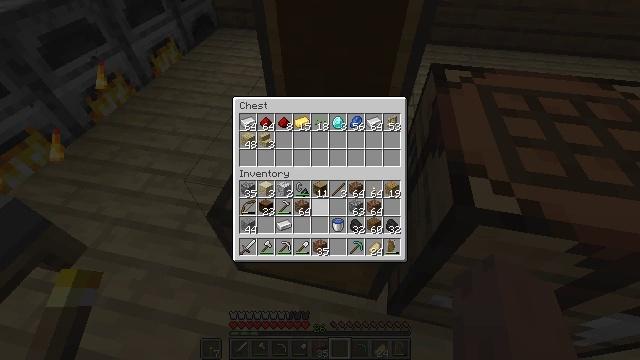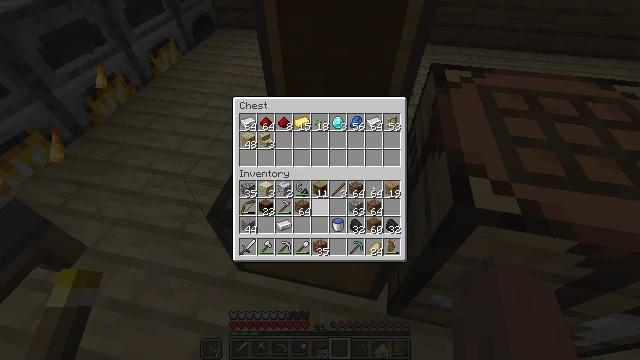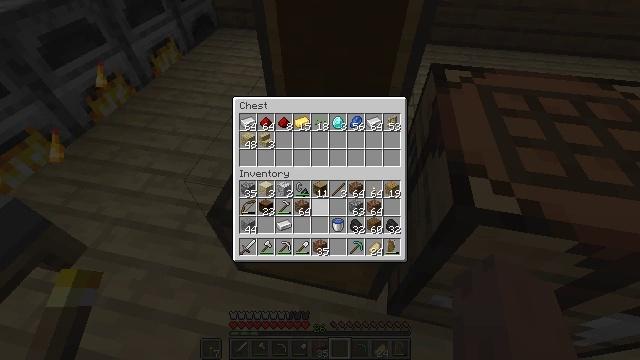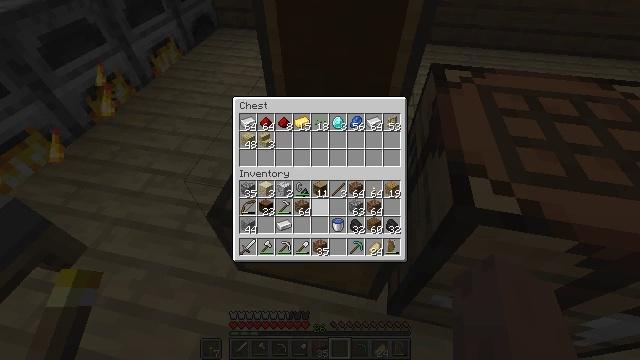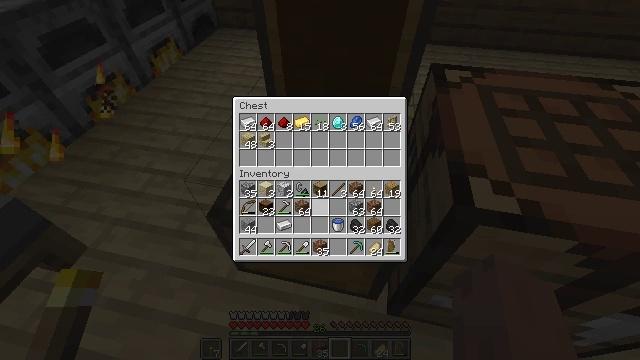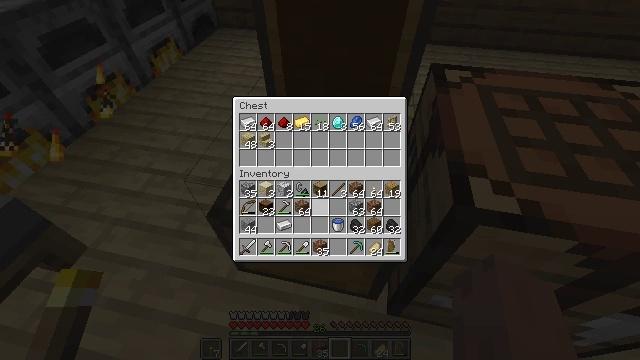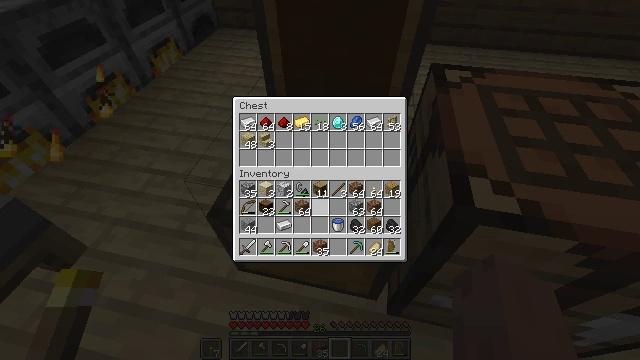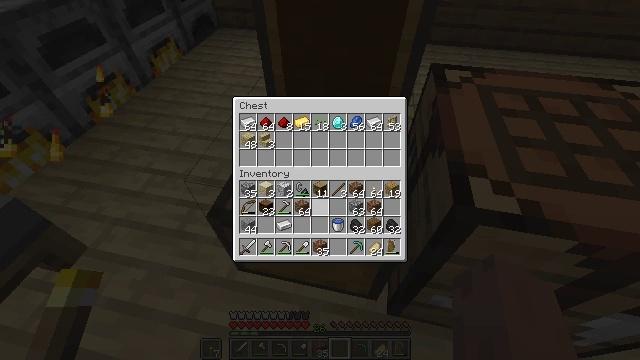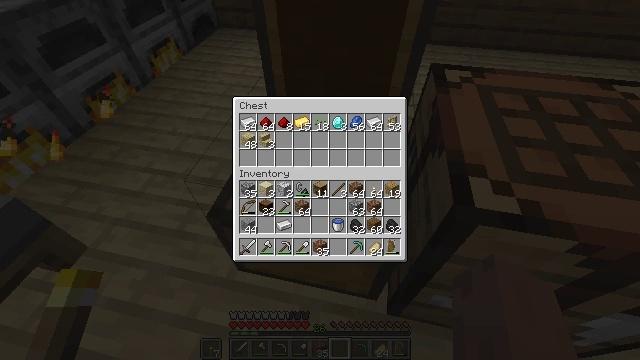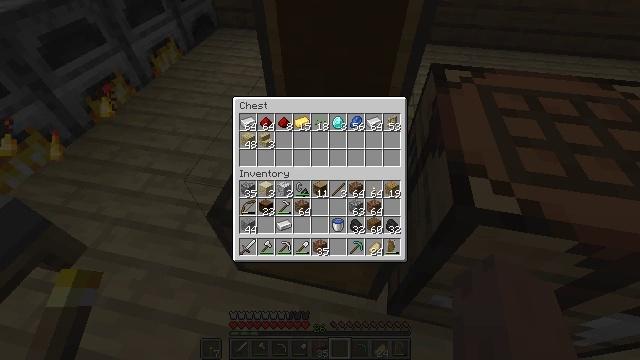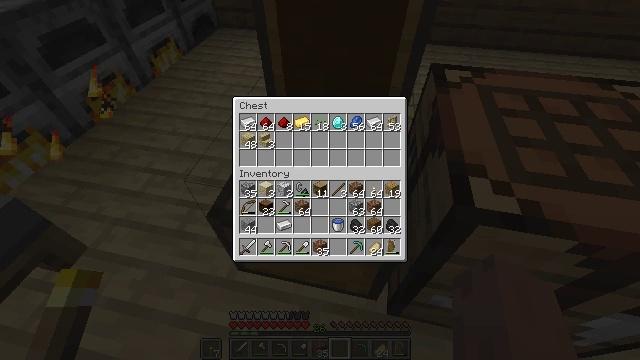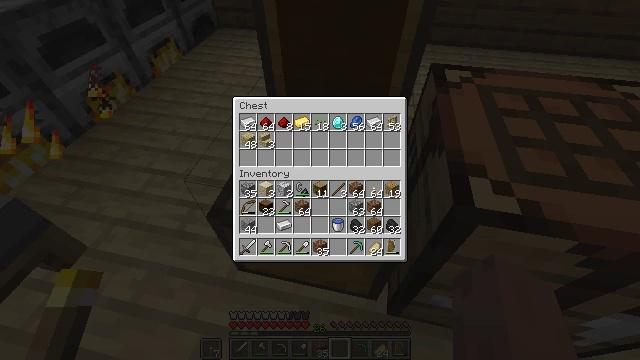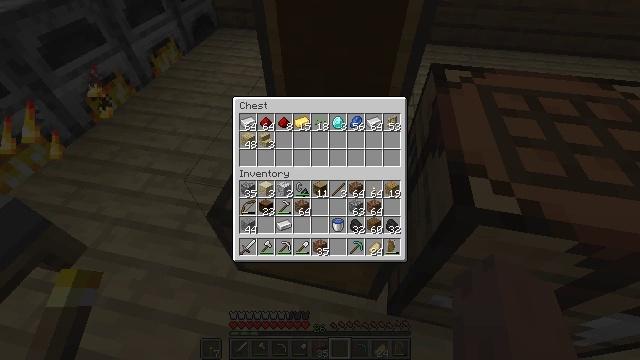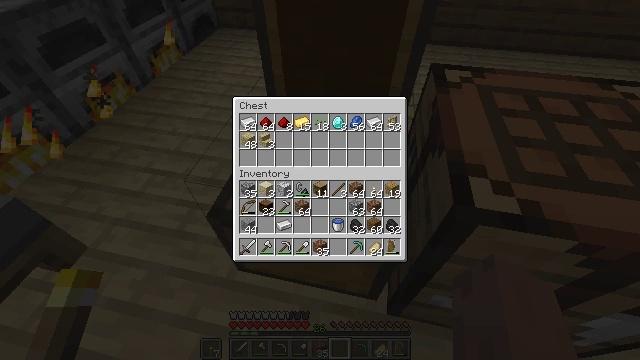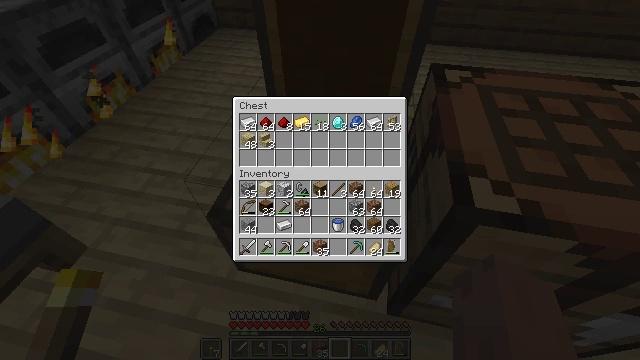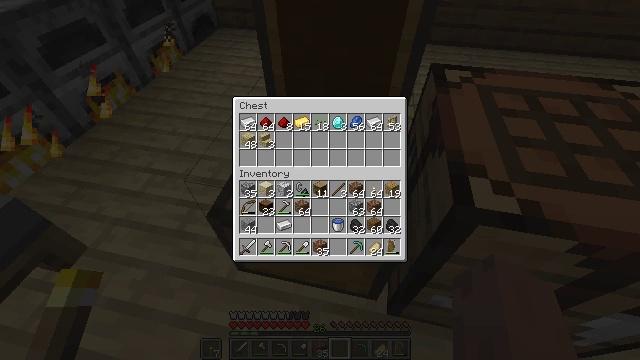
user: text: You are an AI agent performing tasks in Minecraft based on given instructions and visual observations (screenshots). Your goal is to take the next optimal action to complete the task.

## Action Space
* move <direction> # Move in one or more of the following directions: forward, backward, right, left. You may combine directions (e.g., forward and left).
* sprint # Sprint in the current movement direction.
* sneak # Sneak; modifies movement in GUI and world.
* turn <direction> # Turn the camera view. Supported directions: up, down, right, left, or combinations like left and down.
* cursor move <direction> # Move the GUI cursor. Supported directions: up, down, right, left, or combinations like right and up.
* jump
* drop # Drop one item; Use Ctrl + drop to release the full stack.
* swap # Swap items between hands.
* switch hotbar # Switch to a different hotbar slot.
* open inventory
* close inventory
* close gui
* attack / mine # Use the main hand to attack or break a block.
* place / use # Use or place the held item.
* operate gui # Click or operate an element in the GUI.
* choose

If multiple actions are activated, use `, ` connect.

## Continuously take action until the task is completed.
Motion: motion action
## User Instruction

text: craft item air
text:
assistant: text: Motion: no_op
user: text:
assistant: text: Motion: no_op
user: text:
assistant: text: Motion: no_op
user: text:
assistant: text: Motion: no_op
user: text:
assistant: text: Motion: no_op
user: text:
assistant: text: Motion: no_op
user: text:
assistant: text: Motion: turn right
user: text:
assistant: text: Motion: turn up
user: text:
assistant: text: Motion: no_op
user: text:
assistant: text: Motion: no_op
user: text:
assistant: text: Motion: no_op
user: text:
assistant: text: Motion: no_op
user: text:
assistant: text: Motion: no_op
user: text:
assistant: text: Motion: no_op
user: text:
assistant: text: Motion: no_op
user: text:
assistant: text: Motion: no_op
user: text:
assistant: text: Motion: no_op
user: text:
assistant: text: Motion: no_op
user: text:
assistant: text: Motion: no_op
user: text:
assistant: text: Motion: no_op
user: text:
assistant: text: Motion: no_op
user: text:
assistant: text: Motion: no_op
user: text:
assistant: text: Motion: no_op
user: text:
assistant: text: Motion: no_op
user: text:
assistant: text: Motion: no_op
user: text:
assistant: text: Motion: no_op
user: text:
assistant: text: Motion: no_op
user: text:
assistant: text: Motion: no_op
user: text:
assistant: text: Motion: no_op
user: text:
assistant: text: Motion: no_op